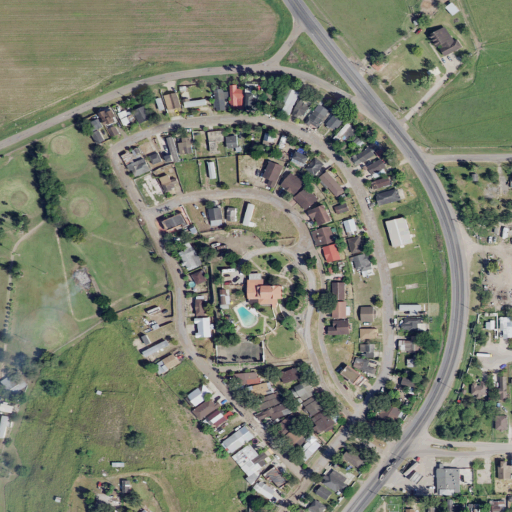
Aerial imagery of mountain in Texas named Harmony Hill containing low intensity development, medium intensity development, pasture, open development, cultivated crops, barren land, grassland, and high intensity development